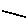
Label: line